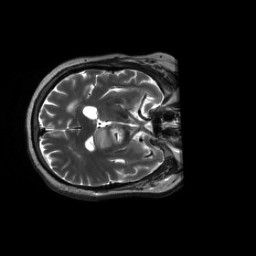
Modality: T2w
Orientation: axial
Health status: ill
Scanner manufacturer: siemens
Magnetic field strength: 3 T
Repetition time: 6.94 s
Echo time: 0.095 s